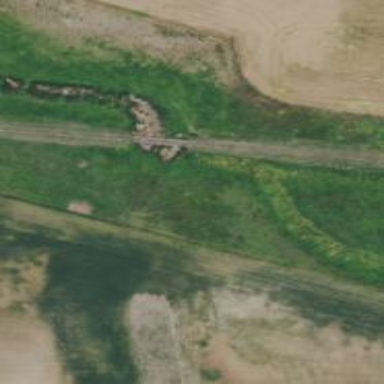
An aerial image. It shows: Abandoned railway track crossing low water bridge.